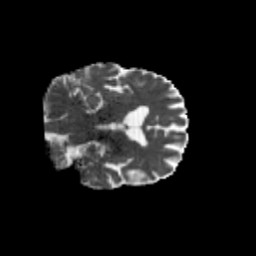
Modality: MD
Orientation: coronal
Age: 59
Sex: male
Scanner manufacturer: siemens
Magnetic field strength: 3 T
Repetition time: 4.71 s
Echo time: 0.0906 s